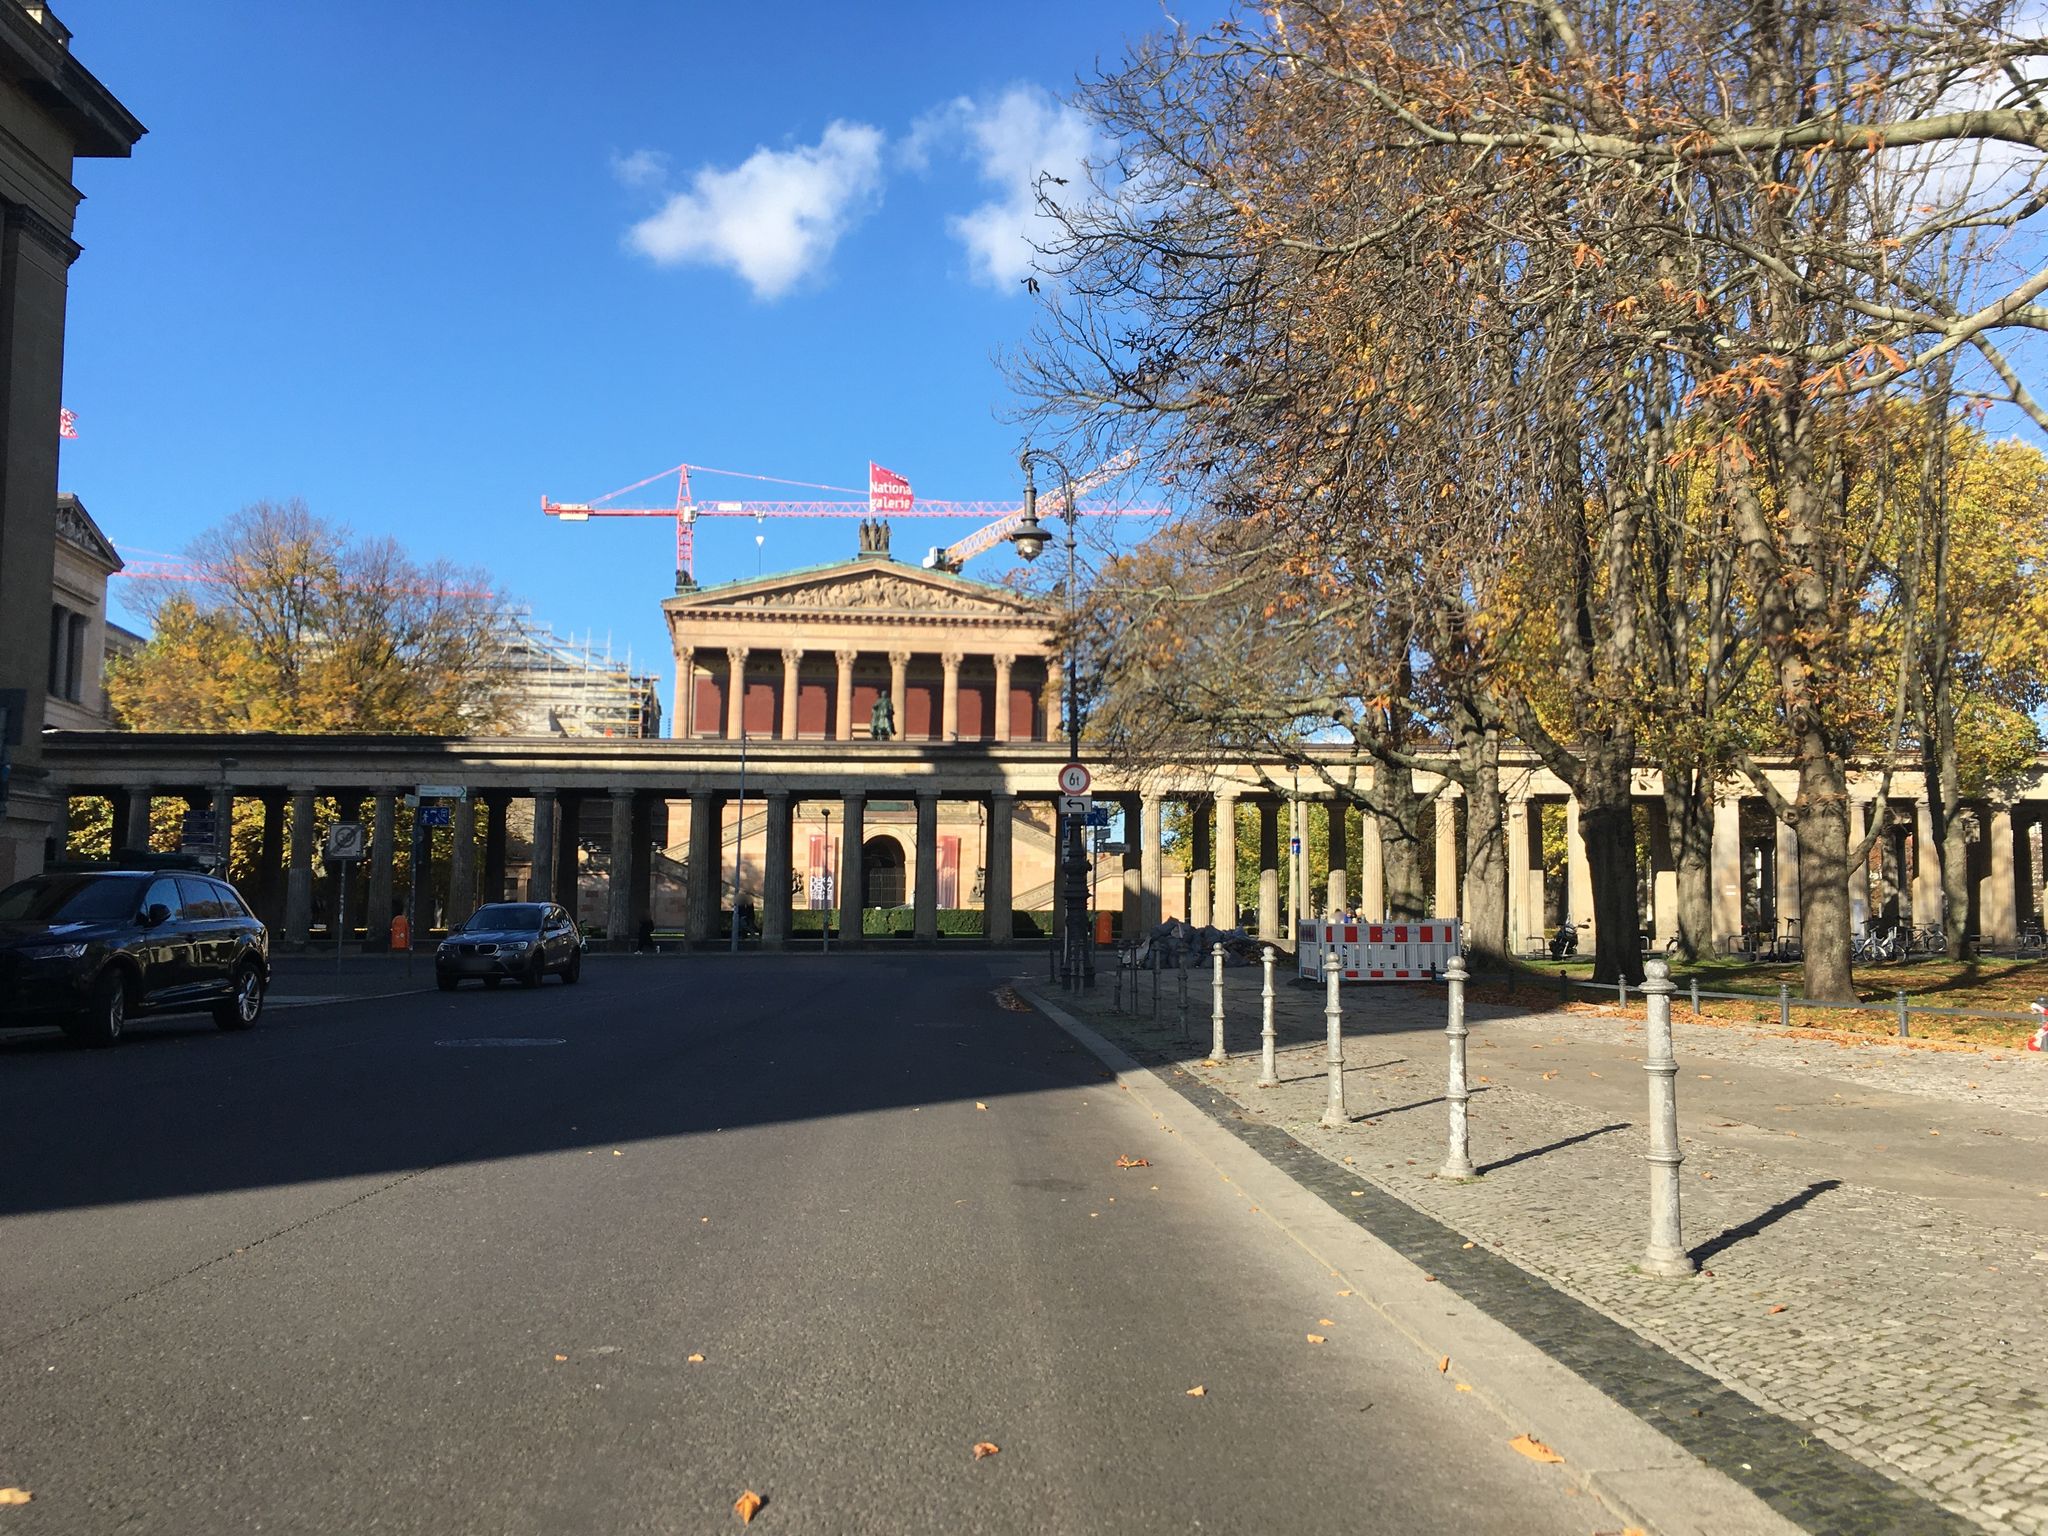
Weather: clear
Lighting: day
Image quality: good
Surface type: walking surface
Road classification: residential
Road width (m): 10
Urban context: urban centre
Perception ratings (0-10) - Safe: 4.11, Lively: 7.16, Beautiful: 6.13, Boring: 2.73, Depressing: 5.47, Wealthy: 9.12